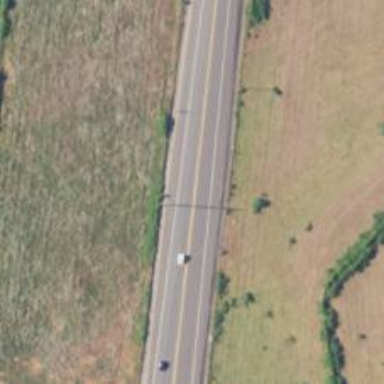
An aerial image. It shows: Asphalt road designated as trunk highway.